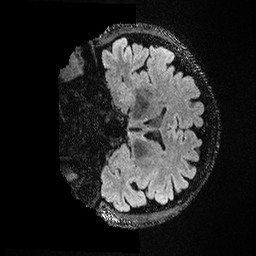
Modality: FLAIR
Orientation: coronal
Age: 48
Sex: male
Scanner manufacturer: ge
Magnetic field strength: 3 T
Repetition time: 4.802 s
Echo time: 0.1163 s